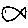
Label: fish